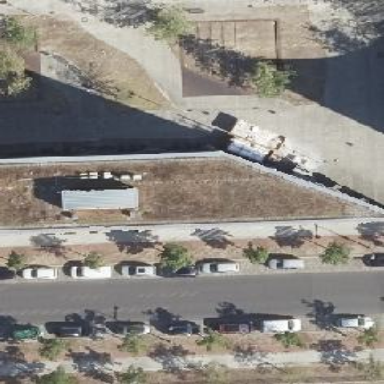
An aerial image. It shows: Office building.